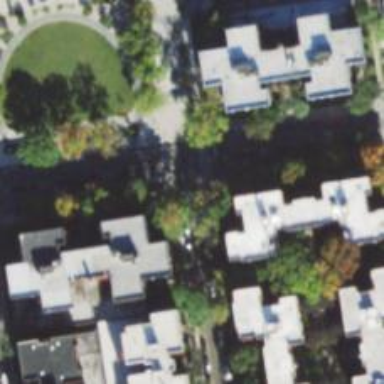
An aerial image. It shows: Living street.